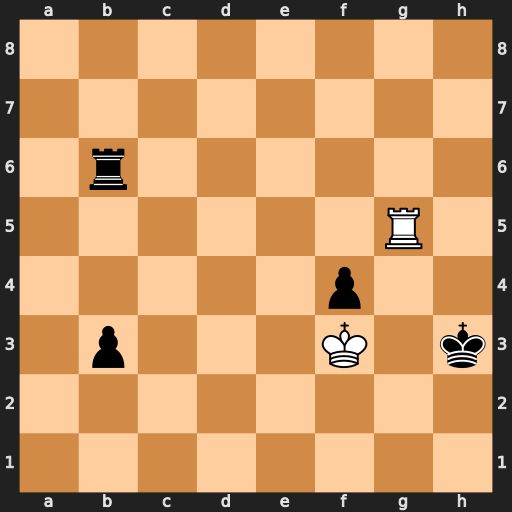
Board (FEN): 8/8/1r6/6R1/5p2/1p3K1k/8/8
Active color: w
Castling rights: -
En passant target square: -
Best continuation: Rh5#